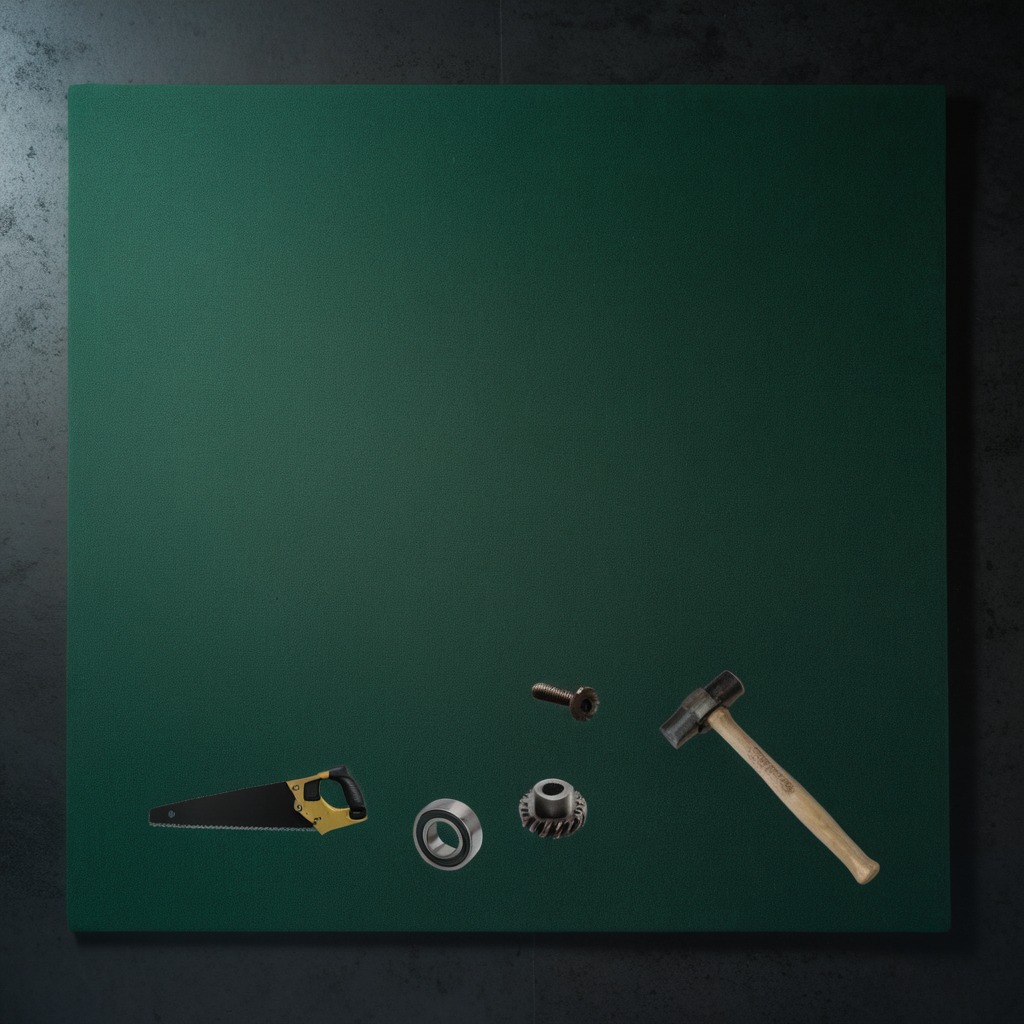
A ball bearing, a gear with teeth, a hammer, a machine screw, and a saw are lying on the granite tabletop.